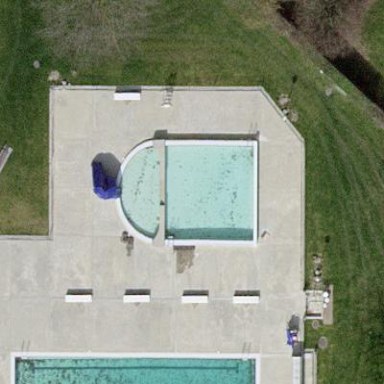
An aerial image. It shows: Swimming pool located in leisure land.